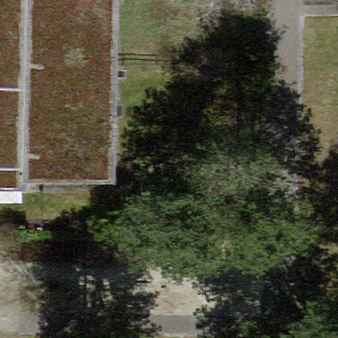
Label: other